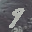
Label: 9